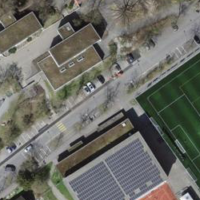
EUNIS habitat code: 53
Species observed at this site:
Aruncus dioicus